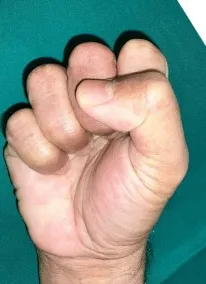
(b and c) Full finger flexion.
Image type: medical_photograph (skin_photograph)